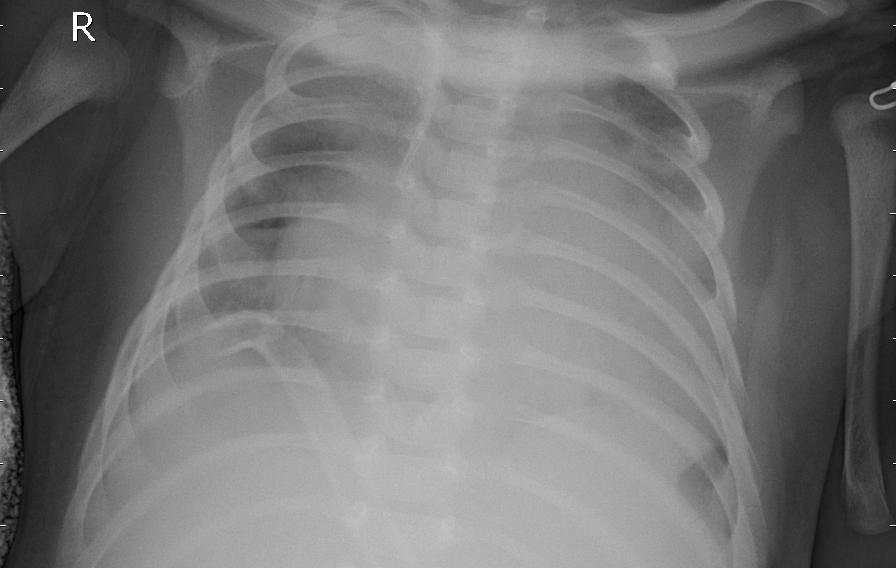
Diagnosis: PNEUMONIA